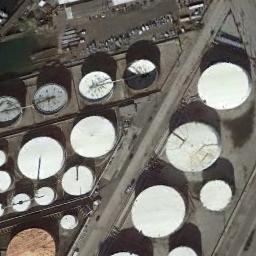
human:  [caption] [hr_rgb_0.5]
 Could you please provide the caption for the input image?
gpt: There are many neatly arranged storage tanks and many cars in the factory .

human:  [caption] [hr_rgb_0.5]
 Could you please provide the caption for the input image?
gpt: There is a green pool beside the storage tanks .

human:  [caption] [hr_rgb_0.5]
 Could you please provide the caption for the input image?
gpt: There are many cars in the parking lot next to the storage tanks .

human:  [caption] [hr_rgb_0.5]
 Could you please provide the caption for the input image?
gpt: There are many storage tanks on the bare land .

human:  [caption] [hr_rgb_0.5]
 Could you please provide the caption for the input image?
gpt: There are some storage tanks of different sizes .